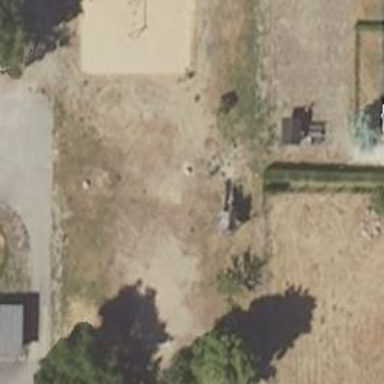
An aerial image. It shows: Tree house in the playground.